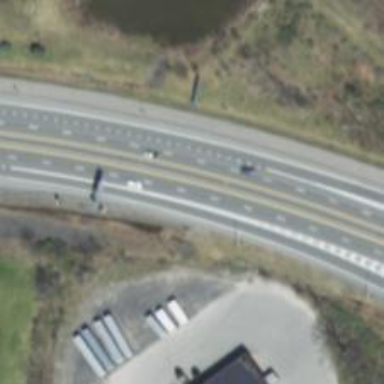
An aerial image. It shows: Trunk highway with expressway features.